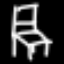
Label: chair